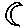
Label: moon